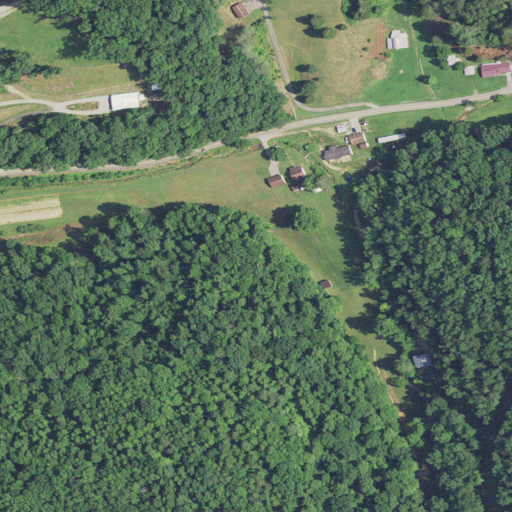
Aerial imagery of valley in West Virginia named Gritter Hollow containing deciduous forest, open development, grassland, low intensity development, shrub, and medium intensity development